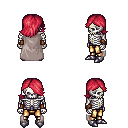
a pixel art fantasy rpg character, male body template, skeleton, gray cape, gold greaves, ruby red swoop hairstyle, cloth bracers, metal boots, four views (front, back, left, right), 2x2 character sprite sheet, small pixel art, hard edges, no anti-aliasing